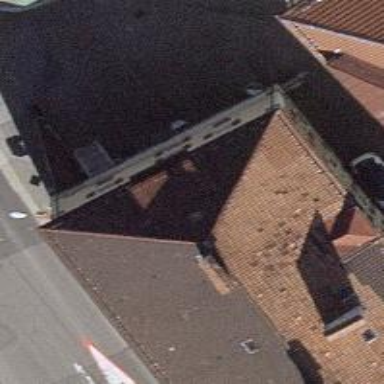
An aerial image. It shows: Café.